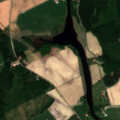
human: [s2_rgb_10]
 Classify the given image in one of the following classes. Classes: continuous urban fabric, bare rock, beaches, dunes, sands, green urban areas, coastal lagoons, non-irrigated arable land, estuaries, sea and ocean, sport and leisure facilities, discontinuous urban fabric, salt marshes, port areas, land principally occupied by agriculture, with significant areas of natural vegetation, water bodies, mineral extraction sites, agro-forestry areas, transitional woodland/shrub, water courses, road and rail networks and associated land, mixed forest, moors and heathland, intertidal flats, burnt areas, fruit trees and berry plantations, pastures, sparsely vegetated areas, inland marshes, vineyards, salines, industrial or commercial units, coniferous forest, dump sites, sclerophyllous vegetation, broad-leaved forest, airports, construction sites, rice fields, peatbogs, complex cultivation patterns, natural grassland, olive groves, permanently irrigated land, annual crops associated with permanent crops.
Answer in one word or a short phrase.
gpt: non-irrigated arable land, land principally occupied by agriculture, with significant areas of natural vegetation, coniferous forest, mixed forest